Question: I just posted this on the Wordpress development stack exchange and they said it would be more suitable here
This is probably a really simple CSS issue but here goes anyway:
I'm developing a Wordpress theme which has a left sidebar and posts on the right, however the posts overlap and I can't get it to just flow down the page.
Because the HTML is part of a loop, the divs are copied multiple times.

I have a HTML reset further up in the code if that helps anyone.
The code for the posts looks like this:
HTML:
'''
<div class="propbox">
<p class="propertytext"><?php the_title(); ?></p>
<div class="propertybox"></div>
<div>
'''
CSS:
'''
.propertybox {
position: absolute;
top: 103px;
left: 43%;
width: 50%;
height: 356px;
background-color: rgb(222, 222, 222);
margin-top: 15px;
}
.propertytext {
position: absolute;
top: 112px;
left: 56.75%;
z-index: 1;
width: 20.4%;
min-height: 47px;
line-height: 1.38;
text-align: center;
color: white;
font-family: 'Raleway';
font-weight: 200;
font-size: 31px;
}
'''
I can't get this to work!!
Any help is appreciated
Thanks,
Tom
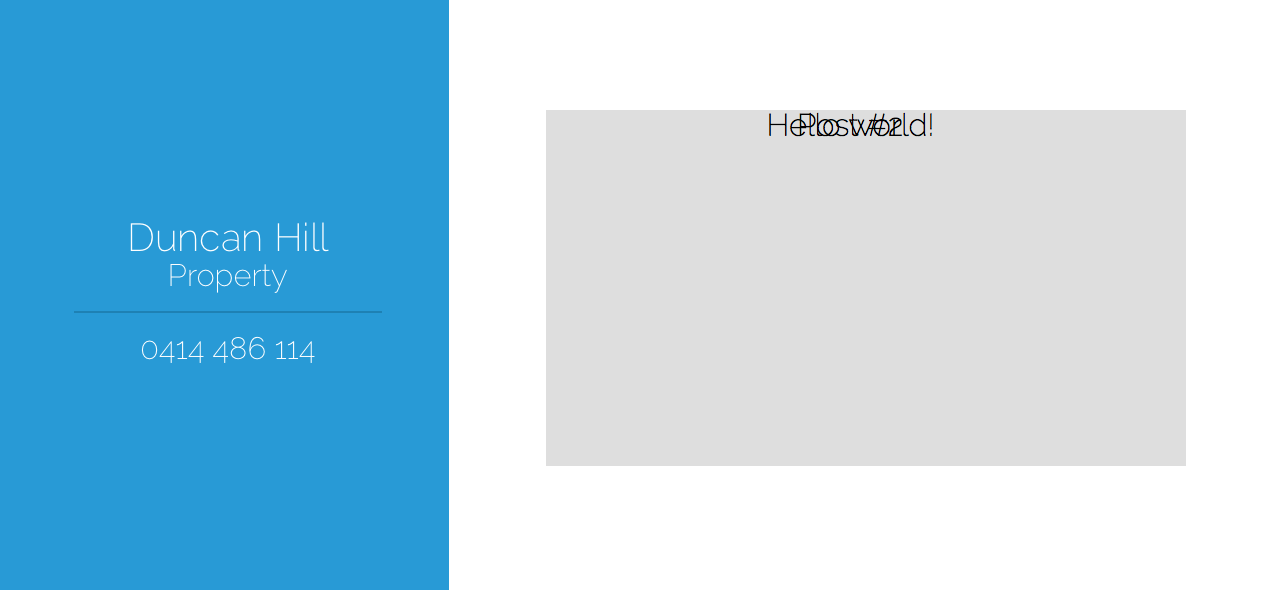
Answer: Remove
'''
position:absolute;
'''
from
'''
.propertytext {
}
'''
and
'''
.propertybox{
}
'''
you can give another position.
try it ...